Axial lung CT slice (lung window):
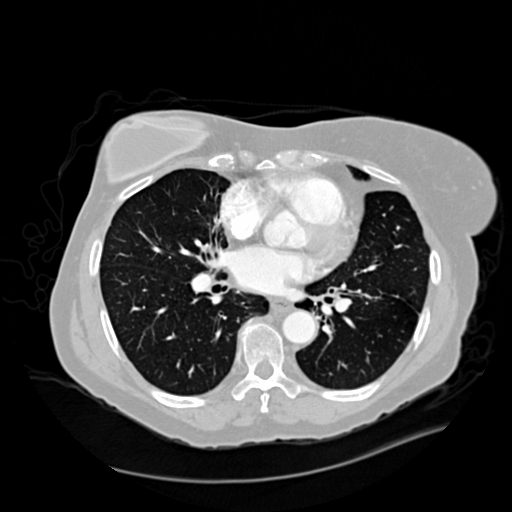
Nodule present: no